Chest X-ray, AP view. Patient: 62 years old, sex M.
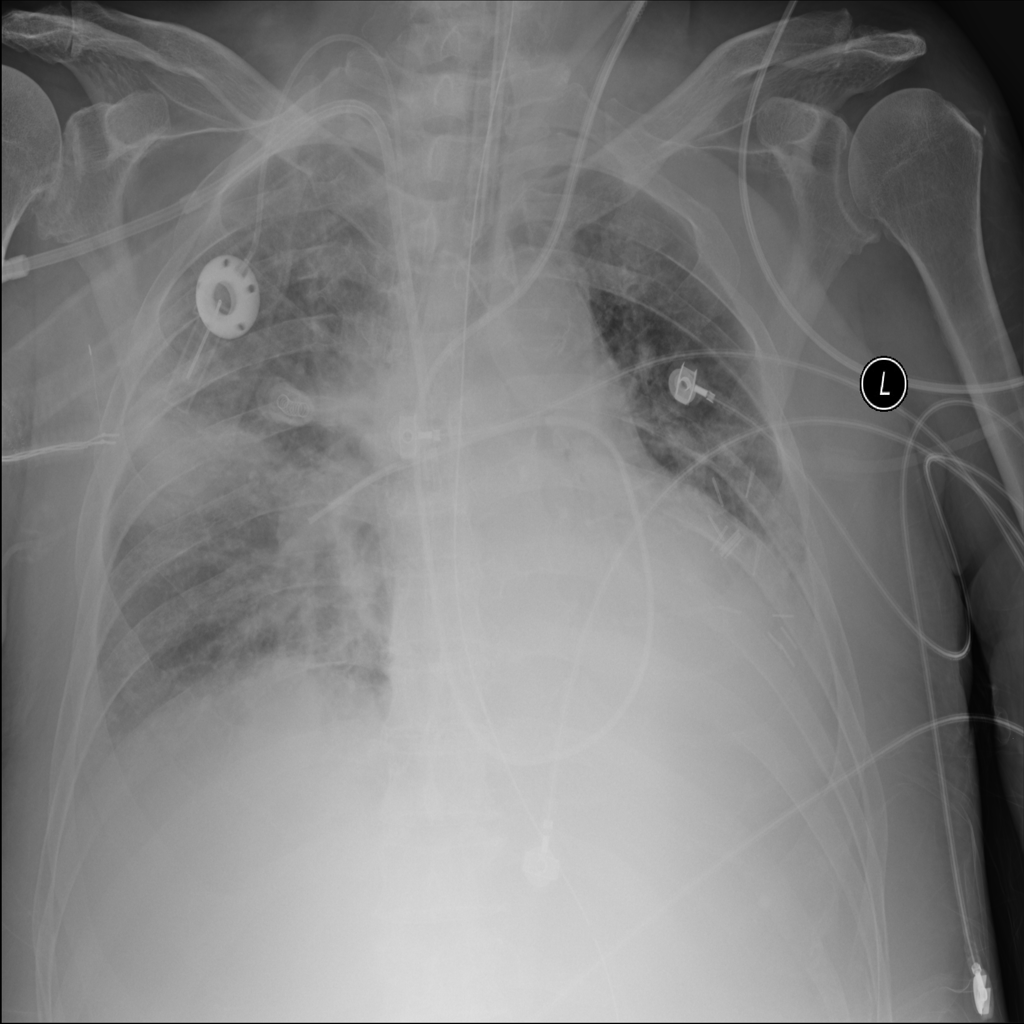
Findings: Infiltration